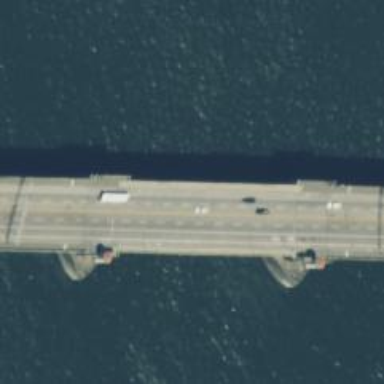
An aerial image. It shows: Primary highway on movable truss bridge. The bridge is bascule type.